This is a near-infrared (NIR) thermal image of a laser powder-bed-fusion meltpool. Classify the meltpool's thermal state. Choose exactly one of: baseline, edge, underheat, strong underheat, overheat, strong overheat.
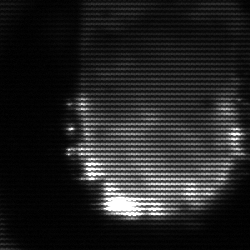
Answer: baseline